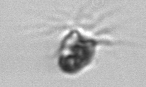
Label: Balanion